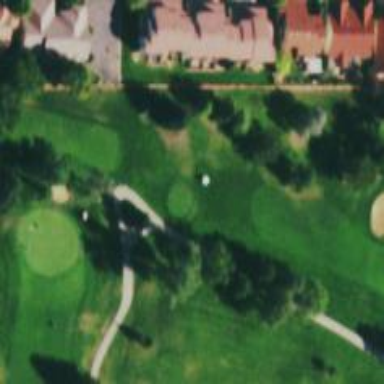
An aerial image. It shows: Path for both road and golf.